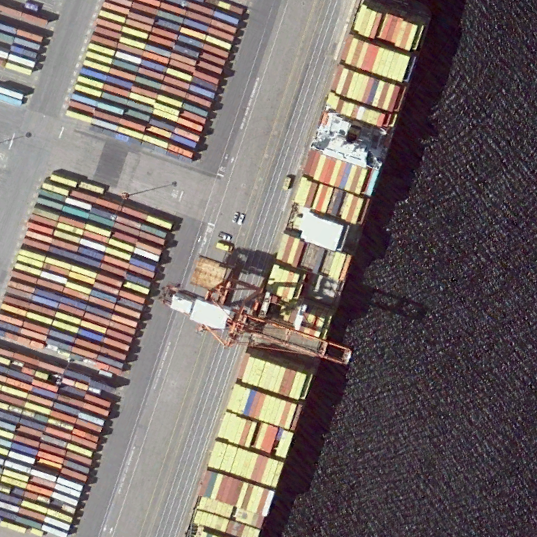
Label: Container_ship